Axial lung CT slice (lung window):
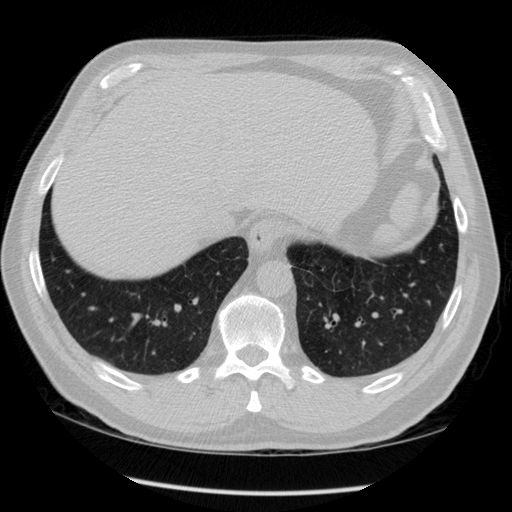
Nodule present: no